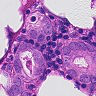
Metastatic tissue present: yes